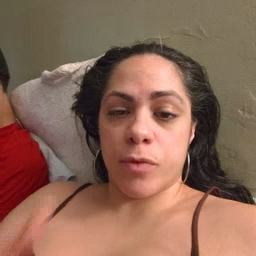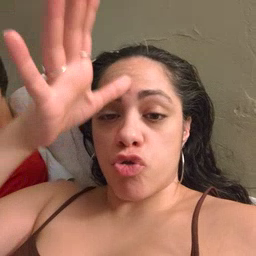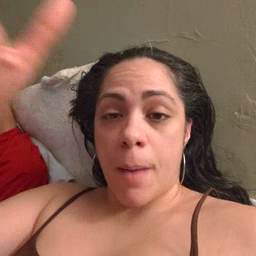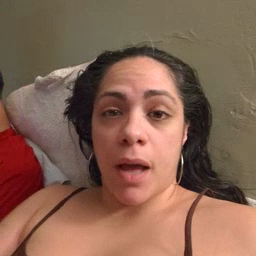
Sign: grandpa